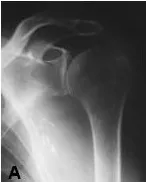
Patient had persistent pain and stiffness following hydrodilatation. A; Plain shoulder radiographs were normal.
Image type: radiology (x_ray)